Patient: sex F, age 54
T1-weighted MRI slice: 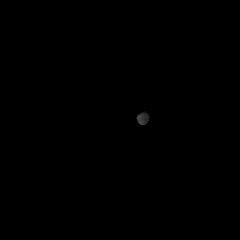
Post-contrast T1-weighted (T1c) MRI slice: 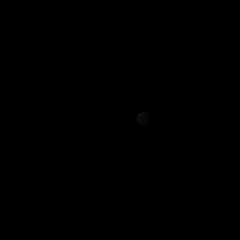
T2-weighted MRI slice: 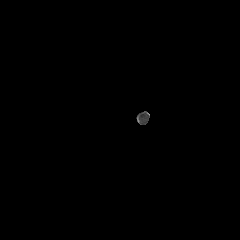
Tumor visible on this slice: no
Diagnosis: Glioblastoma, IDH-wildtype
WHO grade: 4